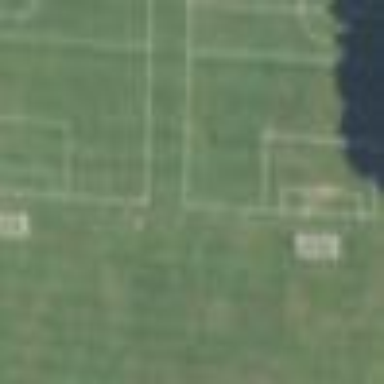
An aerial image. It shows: Soccer pitch for leisure land activities.